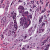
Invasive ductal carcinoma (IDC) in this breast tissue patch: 1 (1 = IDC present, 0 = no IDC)